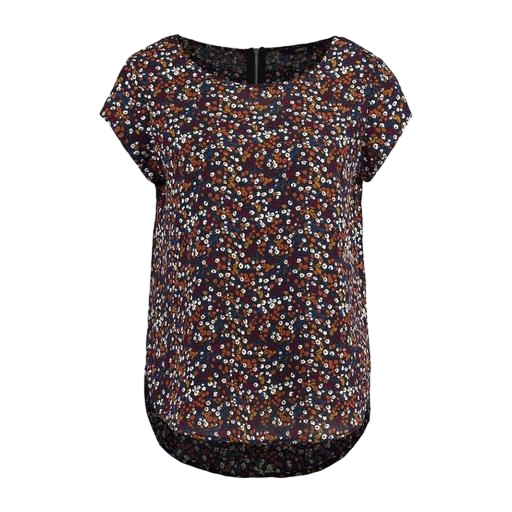
multicolor floral-print t-shirt only macy, blue plus size printed t-shirt only macy, black plus size printed t-shirt only macy, white background